Question: I have double summation over = 1: and = 1: for polar point with coordinates , , :

I have written vectorized notation of it:
'''
N = 10;
M = 10;
n = 1:N;
m = 1:M;
rho = 1;
phi = 1;
z = 1;
summ = cos (n*z) * besselj(m'-1, n*rho) * cos(m*phi)';
'''
Now I need to rewrite this function for accepting vectors (columns) of coordinates , , . I tried arrayfun, cellfun, simple for loop - they work too slow for me. I know about "MATLAB array manipulation tips and tricks", but as MATLAB beginner I can't understand repmat and other functions.
Can anybody suggest vectorized solution?
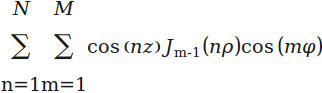
Answer: I think your code is already well vectorized (for 'n' and 'm'). If you want this function to also accept an array of 'rho'/'phi'/'z' values, I suggest you simply process the values in a for-loop, as I doubt any further vectorization will bring significant improvements (plus the code will be harder to read).
Having said that, in the code below, I tried to vectorize the part where you compute the various components being multiplied '{row N} * { matrix N*M } * {col M} = {scalar}', by making a single call to the BESSELJ and COS functions (I place each of the row/matrix/column in the third dimension). Their multiplication is still <URL>:
'''
%# parameters
N = 10; M = 10;
n = 1:N; m = 1:M;
num = 50;
rho = 1:num; phi = 1:num; z = 1:num;
%# straightforward FOR-loop
tic
result1 = zeros(1,num);
for i=1:num
result1(i) = cos(n*z(i)) * besselj(m'-1, n*rho(i)) * cos(m*phi(i))';
end
toc
%# vectorized computation of the components
tic
a = cos( bsxfun(@times, n, permute(z(:),[3 2 1])) );
b = besselj(m'-1, reshape(bsxfun(@times,n,rho(:))',[],1)'); %'
b = permute(reshape(b',[length(m) length(n) length(rho)]), [2 1 3]); %'
c = cos( bsxfun(@times, m, permute(phi(:),[3 2 1])) );
result2 = arrayfun(@(i) a(:,:,i)*b(:,:,i)*c(:,:,i)', 1:num); %'
toc
%# make sure the two results are the same
assert( isequal(result1,result2) )
'''
I did another benchmark test using the <URL>. The result agrees with the previous:
'''
<PHONE> # elapsed time (seconds) for the my solution
0.015677 # elapsed time (seconds) for the FOR-loop solution
'''
Note that as you increase the size of the input vectors, the two methods will start to have similar timings (the FOR-loop even wins on some occasions)